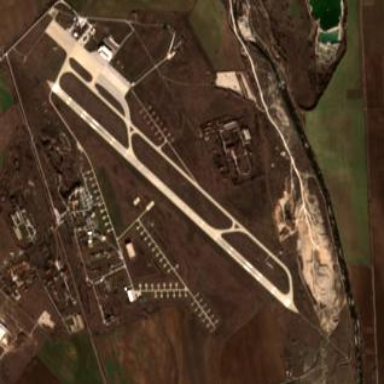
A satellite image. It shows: Public aerodrome or airport.